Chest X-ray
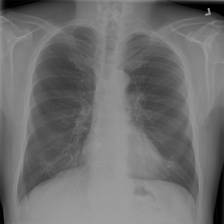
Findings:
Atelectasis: negative
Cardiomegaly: negative
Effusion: negative
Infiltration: negative
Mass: negative
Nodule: negative
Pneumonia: negative
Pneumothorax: negative
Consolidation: negative
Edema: negative
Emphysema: negative
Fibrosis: negative
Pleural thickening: negative
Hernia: negative